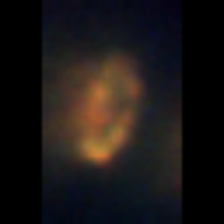
Taxon: Thalassiosira
Group: Diatoms